Question: While working on a web application for a client I have stumbled on a bit of a paradox.
The application is PHP/Ajax and we've tested it on all major browsers, including IE7-IE8.
However a client who has windows7 and I believe has IE8 is getting the error message below, and the application hangs, but when I use it on IE, Firefox and Chrome its fine.
Could this be down to a security issue on the browser that we could change the setting on as Their IE8 and my IE8 aren't matching up.

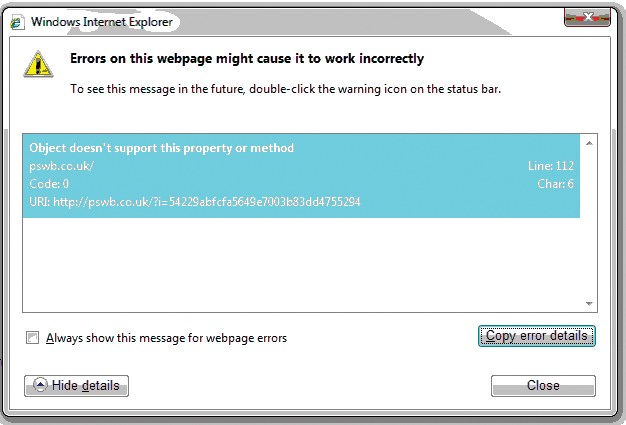
Answer: Ok, after typing in the url in that screen-shot (<URL> is:
'''
$('#regGenderM').remoteAttr('checked','checked');
'''
Now, it's easy to see the error here. It should be 'removeAttr' instead of 'remoteAttr'...
Make that change, and you should be golden.